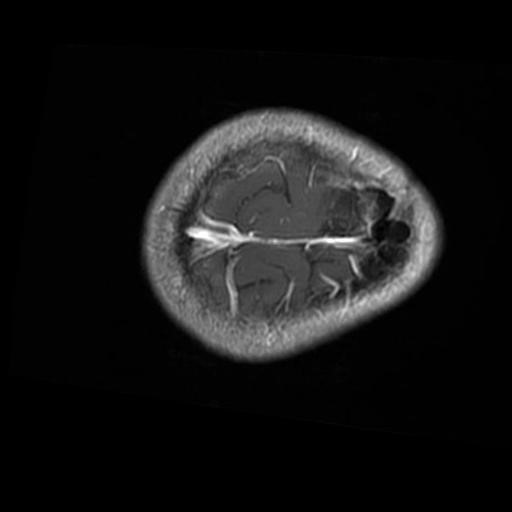
Label: brain_glioma